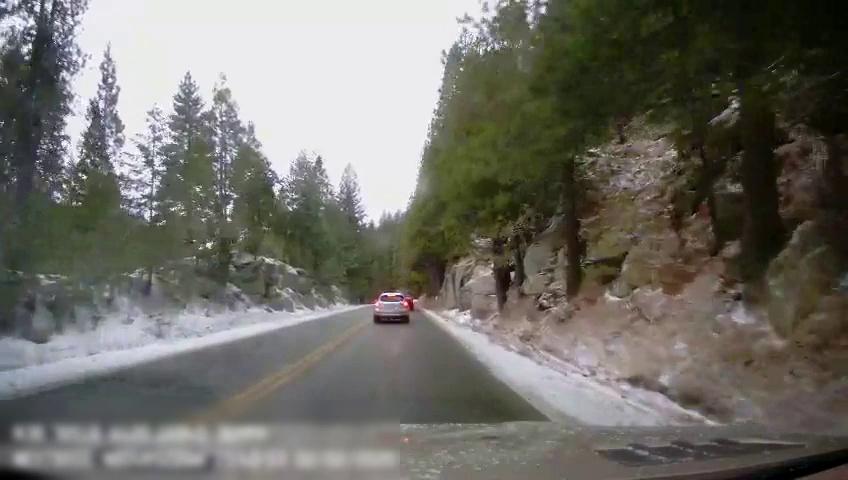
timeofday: Day
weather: Snowy
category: Drivable Space
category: Vehicles | Truck
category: Vehicles | SUV
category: Lanes | Current Lane
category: Lanes | Opposite Lane
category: Lanes | Current Lane